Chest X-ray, PA view. Patient: 52 years old, sex M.
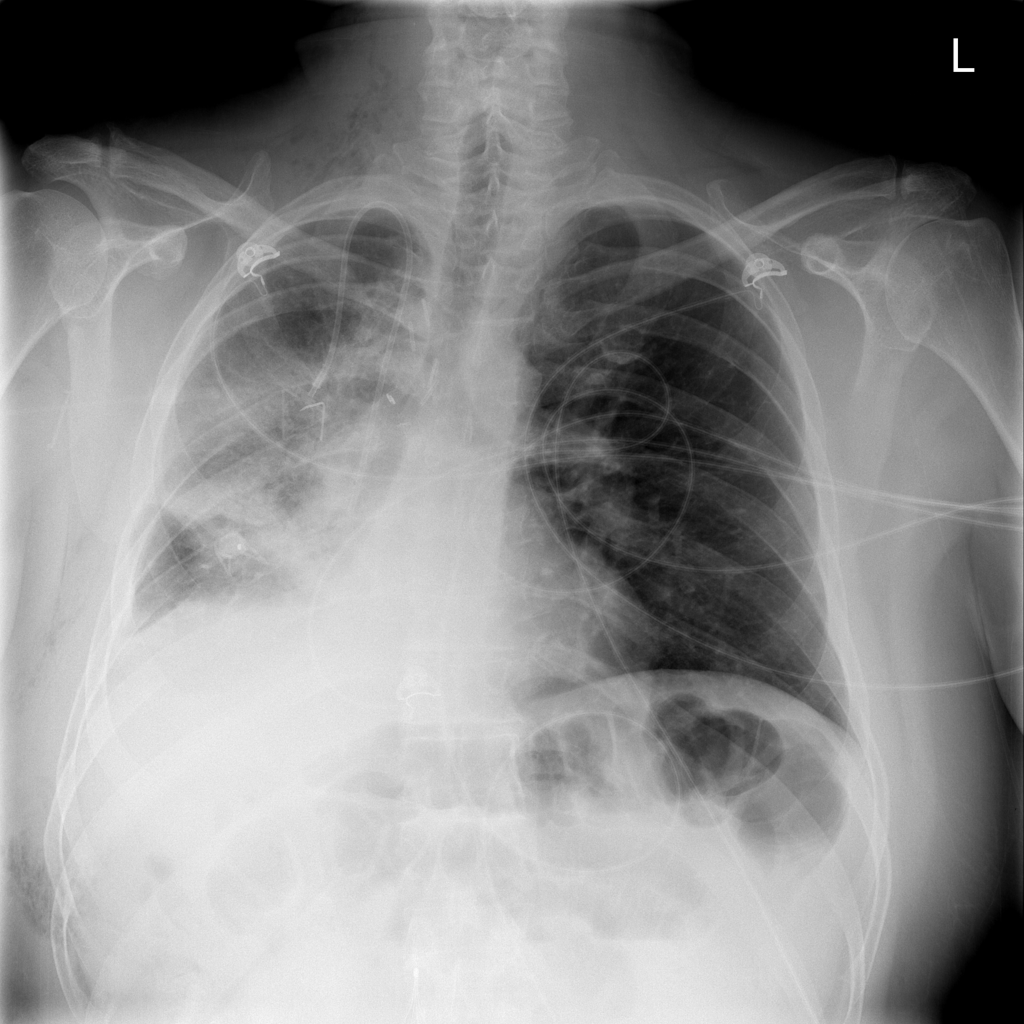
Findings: Pneumonia